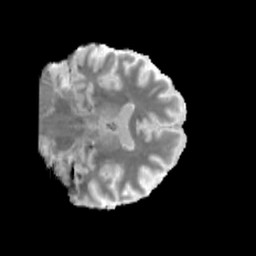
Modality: MD
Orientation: coronal
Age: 69
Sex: male
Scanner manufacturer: siemens
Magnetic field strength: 3 T
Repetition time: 3.23 s
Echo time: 0.0892 s